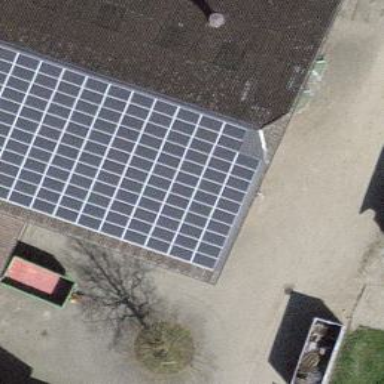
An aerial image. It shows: Solar power generator utilizing photovoltaic technology with solar photovoltaic panels.